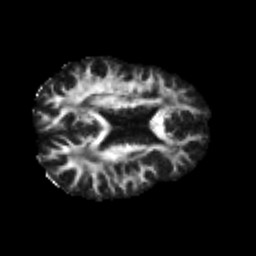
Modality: FA
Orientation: axial
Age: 28
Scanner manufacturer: philips
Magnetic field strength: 3 T
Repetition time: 8.552 s
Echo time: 0.1273 s